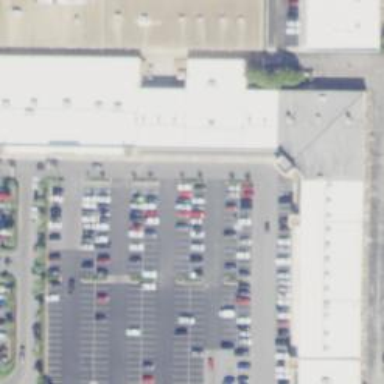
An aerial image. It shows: Retail building.